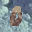
Label: 0